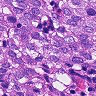
Metastatic tissue present: yes